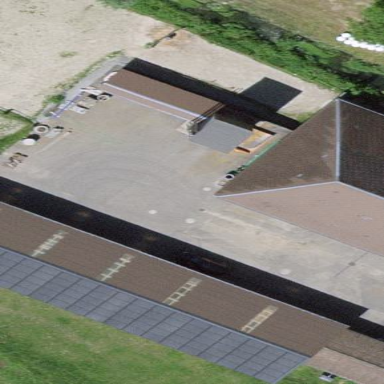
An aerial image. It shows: View of roof of building.